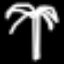
Label: palm tree